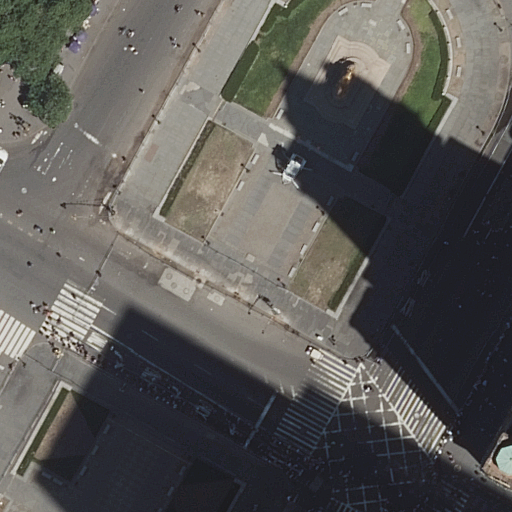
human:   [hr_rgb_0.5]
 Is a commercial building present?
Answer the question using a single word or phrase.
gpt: no

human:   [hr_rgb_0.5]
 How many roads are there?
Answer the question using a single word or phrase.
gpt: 31

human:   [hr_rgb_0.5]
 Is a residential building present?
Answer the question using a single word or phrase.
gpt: yes

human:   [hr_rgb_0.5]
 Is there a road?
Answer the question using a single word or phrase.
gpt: yes

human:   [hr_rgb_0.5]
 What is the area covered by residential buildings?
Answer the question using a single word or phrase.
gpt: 30m2

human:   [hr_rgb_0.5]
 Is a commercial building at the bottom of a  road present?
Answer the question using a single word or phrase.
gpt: no

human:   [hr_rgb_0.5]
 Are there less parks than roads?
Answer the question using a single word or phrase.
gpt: yes

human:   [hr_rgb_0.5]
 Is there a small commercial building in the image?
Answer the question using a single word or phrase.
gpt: no

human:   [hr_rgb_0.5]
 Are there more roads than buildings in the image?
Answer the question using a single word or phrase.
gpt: yes

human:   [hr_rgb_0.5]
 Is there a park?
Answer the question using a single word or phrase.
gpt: yes

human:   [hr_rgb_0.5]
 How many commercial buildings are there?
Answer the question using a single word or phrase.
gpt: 0

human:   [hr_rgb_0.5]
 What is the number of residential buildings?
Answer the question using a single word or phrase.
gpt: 1

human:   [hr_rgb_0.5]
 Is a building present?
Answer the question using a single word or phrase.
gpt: yes

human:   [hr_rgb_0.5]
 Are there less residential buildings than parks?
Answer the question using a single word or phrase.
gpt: yes

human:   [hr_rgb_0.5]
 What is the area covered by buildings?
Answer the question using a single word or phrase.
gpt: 30m2

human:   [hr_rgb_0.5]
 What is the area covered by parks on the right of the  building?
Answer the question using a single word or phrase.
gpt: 0m2

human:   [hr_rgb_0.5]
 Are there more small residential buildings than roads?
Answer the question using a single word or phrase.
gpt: no

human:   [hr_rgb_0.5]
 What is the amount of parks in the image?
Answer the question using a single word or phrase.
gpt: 2

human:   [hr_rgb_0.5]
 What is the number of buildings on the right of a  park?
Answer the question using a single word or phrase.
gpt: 1

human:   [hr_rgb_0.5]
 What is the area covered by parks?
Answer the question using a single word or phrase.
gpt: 17194m2

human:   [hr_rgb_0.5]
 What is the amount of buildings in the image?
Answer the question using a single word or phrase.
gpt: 1

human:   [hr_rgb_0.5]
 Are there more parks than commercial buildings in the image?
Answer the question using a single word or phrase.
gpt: yes

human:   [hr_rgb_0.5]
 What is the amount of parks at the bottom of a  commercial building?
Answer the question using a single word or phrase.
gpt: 0

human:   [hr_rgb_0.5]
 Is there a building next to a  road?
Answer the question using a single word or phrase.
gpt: yes

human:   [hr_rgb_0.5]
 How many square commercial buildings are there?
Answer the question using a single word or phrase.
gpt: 0

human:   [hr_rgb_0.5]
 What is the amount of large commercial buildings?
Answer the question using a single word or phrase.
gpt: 0

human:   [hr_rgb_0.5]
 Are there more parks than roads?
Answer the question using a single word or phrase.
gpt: no

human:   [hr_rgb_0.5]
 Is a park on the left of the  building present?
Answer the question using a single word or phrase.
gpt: yes

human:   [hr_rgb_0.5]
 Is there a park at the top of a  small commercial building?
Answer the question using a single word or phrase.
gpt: no

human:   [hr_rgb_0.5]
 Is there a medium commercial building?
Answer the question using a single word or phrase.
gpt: no

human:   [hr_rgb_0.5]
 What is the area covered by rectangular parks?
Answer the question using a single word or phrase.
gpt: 10625m2

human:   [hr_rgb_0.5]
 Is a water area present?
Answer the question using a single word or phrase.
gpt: no

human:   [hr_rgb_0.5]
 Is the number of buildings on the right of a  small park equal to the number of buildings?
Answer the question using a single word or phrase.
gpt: no

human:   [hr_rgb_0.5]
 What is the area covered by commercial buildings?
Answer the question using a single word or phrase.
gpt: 0m2

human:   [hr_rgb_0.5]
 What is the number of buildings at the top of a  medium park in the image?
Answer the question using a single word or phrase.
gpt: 0

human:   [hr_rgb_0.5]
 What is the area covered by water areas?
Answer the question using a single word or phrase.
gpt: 0m2

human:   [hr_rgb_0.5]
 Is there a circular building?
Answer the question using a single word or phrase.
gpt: no

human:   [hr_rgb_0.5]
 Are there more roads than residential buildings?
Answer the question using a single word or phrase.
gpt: yes

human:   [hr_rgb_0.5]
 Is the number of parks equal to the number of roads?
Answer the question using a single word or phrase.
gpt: no

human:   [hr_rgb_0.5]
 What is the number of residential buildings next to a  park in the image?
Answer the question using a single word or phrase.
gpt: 1

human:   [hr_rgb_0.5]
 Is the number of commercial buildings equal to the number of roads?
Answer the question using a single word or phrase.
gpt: no

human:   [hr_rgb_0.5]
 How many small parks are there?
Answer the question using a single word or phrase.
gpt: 0

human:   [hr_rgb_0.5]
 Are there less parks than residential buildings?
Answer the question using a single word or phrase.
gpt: no

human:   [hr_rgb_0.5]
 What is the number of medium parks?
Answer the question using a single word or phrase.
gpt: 0

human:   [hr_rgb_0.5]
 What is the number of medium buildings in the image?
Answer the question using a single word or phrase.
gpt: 0

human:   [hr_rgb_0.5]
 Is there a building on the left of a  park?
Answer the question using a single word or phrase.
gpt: no

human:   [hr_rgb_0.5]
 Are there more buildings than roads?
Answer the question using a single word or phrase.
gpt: no

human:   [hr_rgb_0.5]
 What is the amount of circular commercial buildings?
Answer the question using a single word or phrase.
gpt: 0

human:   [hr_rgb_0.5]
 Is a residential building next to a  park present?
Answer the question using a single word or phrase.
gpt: yes

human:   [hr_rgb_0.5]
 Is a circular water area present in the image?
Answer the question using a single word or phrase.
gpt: no

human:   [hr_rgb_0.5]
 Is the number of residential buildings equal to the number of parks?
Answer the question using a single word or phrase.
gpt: no

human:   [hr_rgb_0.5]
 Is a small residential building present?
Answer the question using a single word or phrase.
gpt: yes

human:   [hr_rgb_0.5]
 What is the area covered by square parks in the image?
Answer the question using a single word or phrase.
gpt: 0m2

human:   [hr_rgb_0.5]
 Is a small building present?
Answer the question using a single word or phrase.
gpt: yes

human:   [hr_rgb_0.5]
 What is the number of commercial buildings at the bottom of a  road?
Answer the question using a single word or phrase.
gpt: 0

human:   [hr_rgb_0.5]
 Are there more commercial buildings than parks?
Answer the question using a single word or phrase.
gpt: no

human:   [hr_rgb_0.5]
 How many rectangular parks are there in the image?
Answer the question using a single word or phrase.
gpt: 1

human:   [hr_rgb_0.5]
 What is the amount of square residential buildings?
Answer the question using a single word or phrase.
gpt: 0

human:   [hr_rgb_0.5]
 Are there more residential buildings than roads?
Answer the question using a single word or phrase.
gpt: no

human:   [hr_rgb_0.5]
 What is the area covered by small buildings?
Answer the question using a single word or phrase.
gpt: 30m2

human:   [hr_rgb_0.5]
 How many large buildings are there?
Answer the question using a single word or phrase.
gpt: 0

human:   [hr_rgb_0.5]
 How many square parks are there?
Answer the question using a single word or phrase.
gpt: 0

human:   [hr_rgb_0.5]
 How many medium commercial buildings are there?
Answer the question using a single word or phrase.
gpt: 0

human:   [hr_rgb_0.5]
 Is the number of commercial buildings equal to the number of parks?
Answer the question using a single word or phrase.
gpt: no